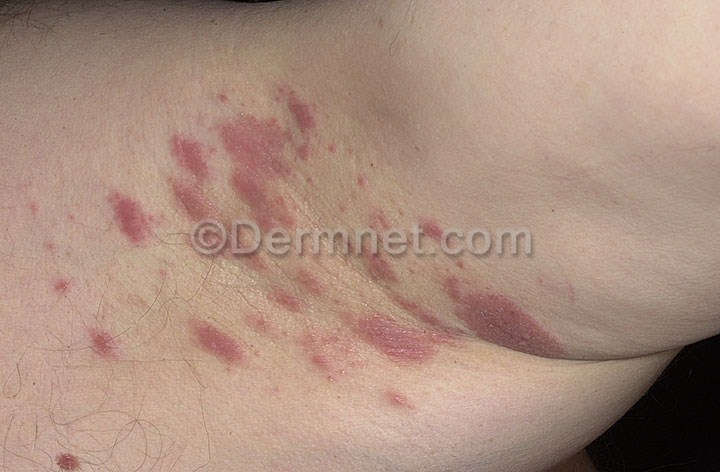
Disease: Tinea Ringworm Candidiasis and other Fungal Infections